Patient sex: M
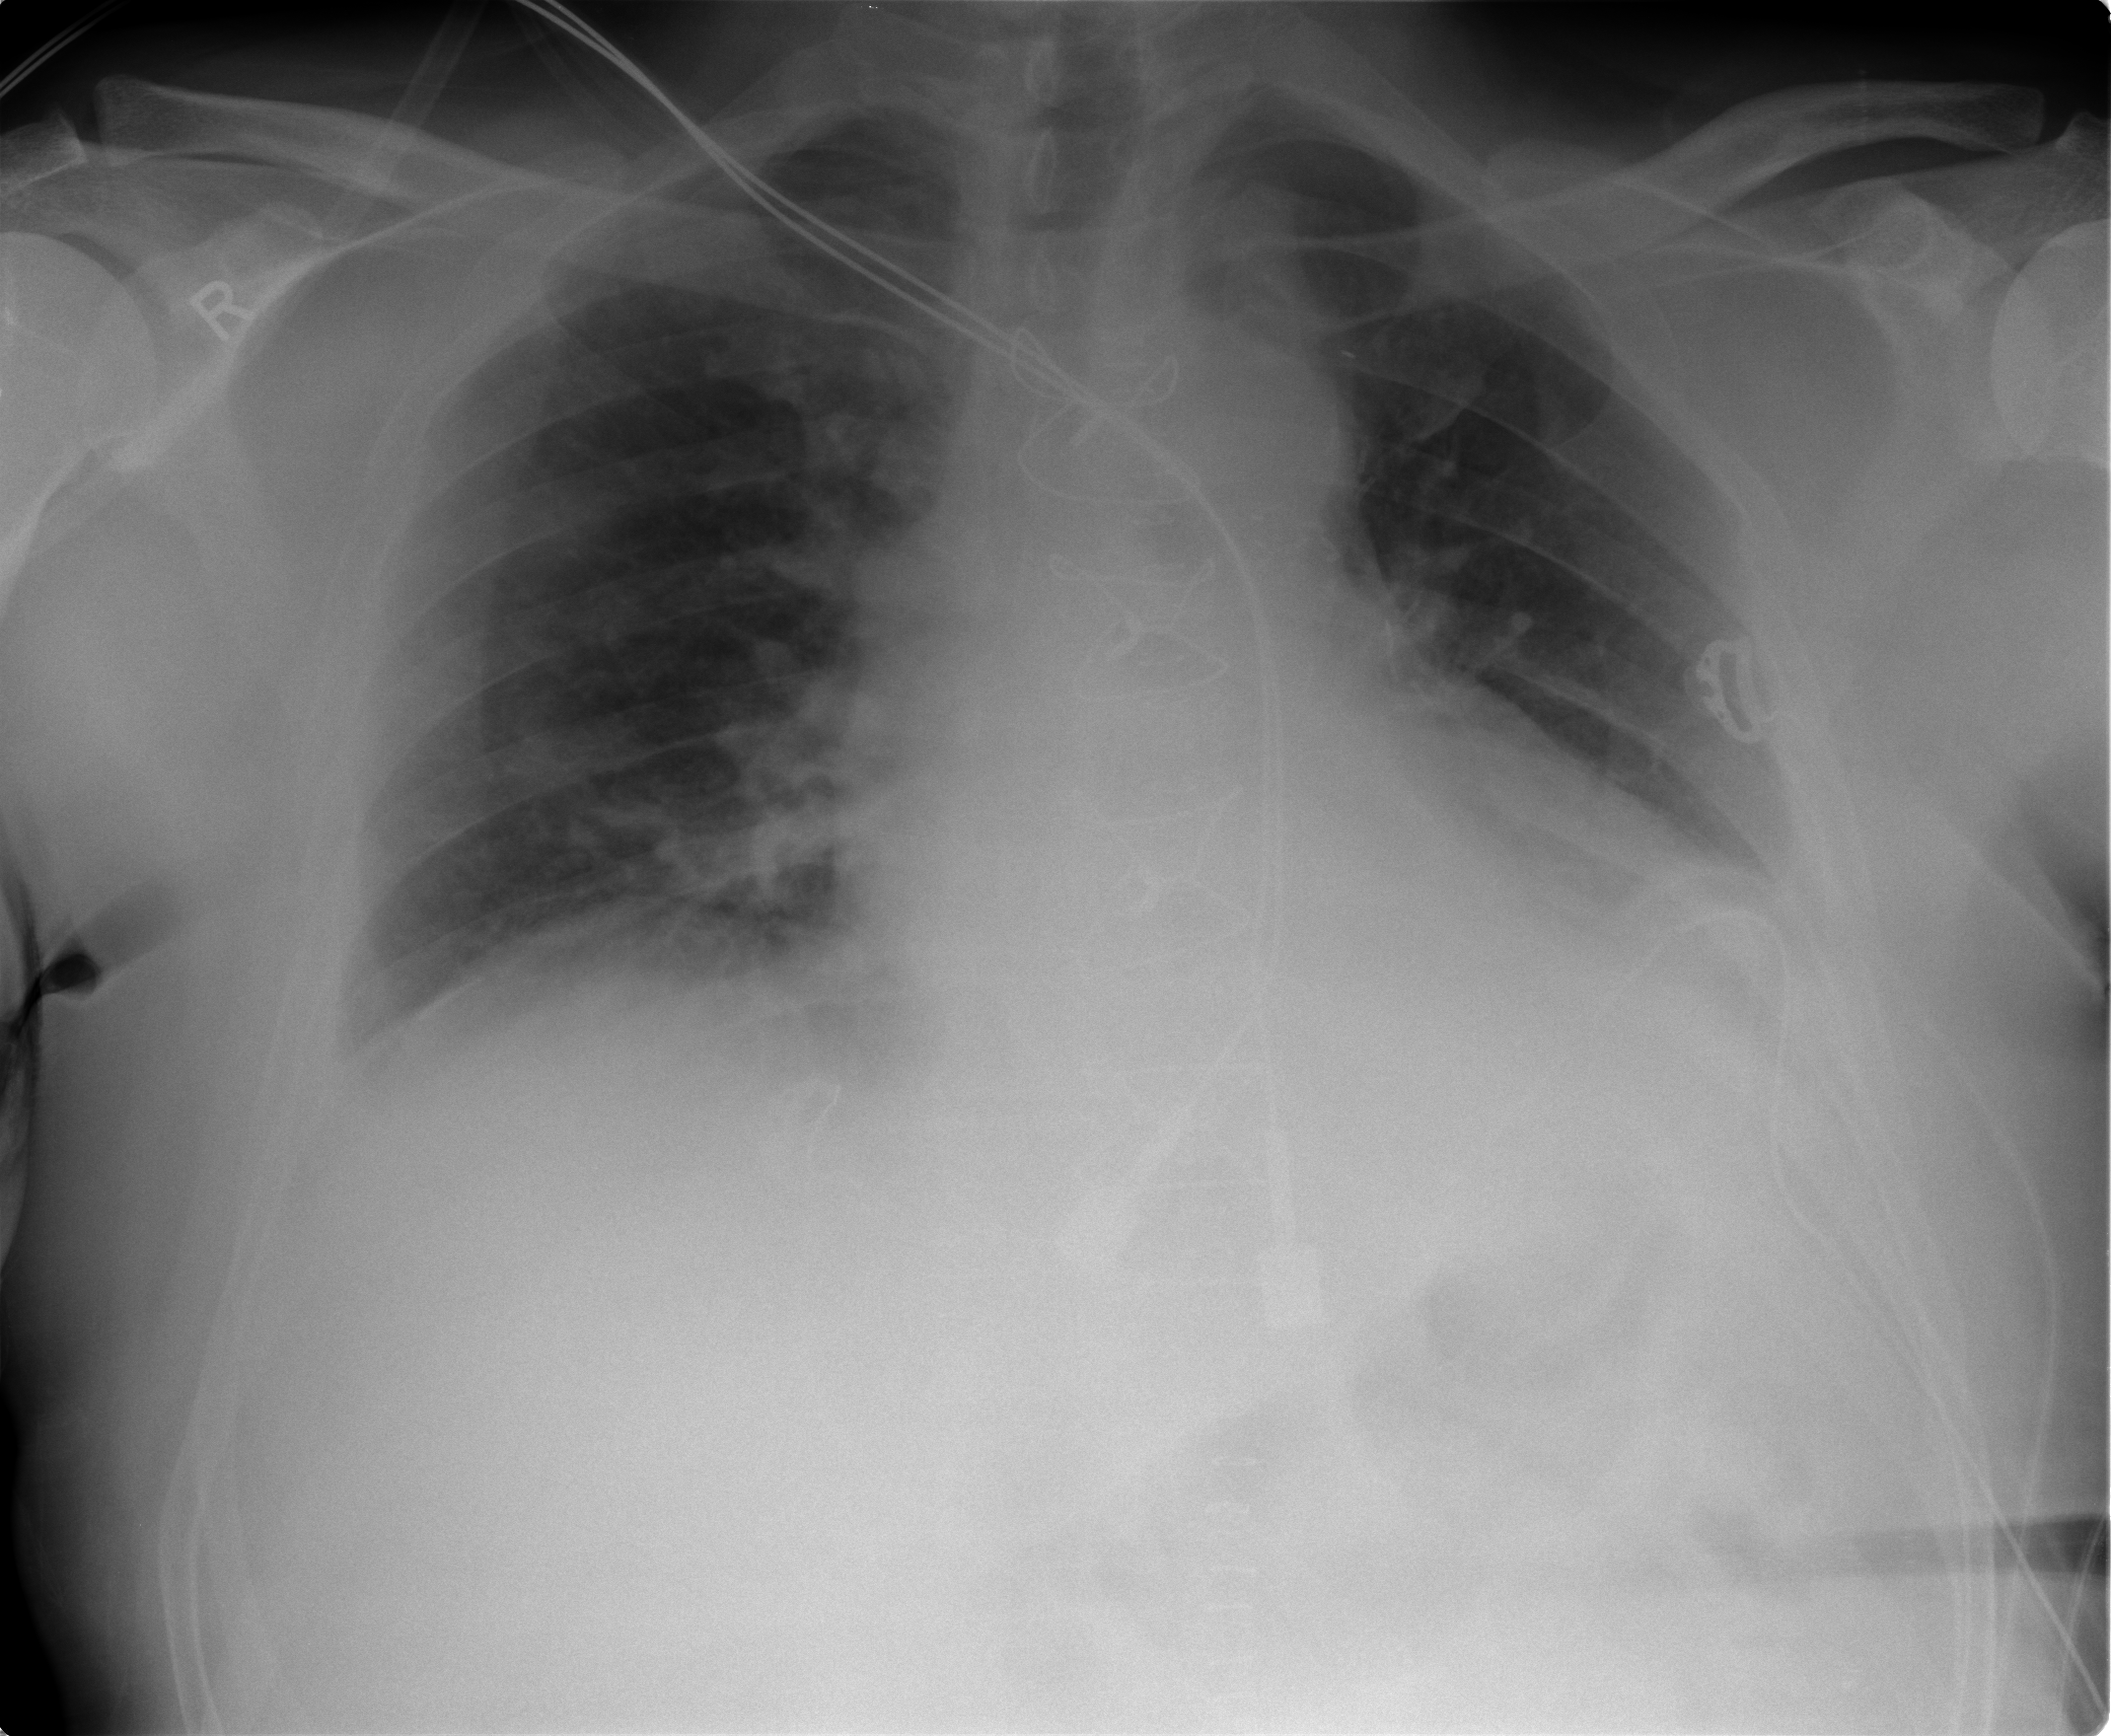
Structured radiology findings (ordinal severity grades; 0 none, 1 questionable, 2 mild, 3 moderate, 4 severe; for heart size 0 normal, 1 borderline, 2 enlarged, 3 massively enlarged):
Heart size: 2
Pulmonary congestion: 1
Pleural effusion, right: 0
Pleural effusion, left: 1
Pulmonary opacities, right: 2
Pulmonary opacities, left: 2
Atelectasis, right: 1
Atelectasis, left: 1